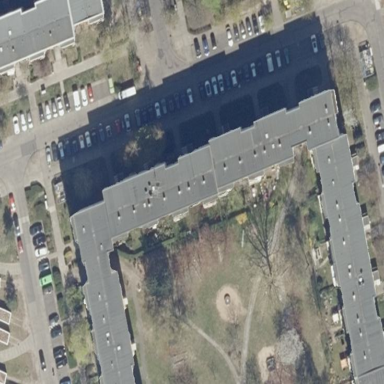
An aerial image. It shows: Building with apartments and flat roof.